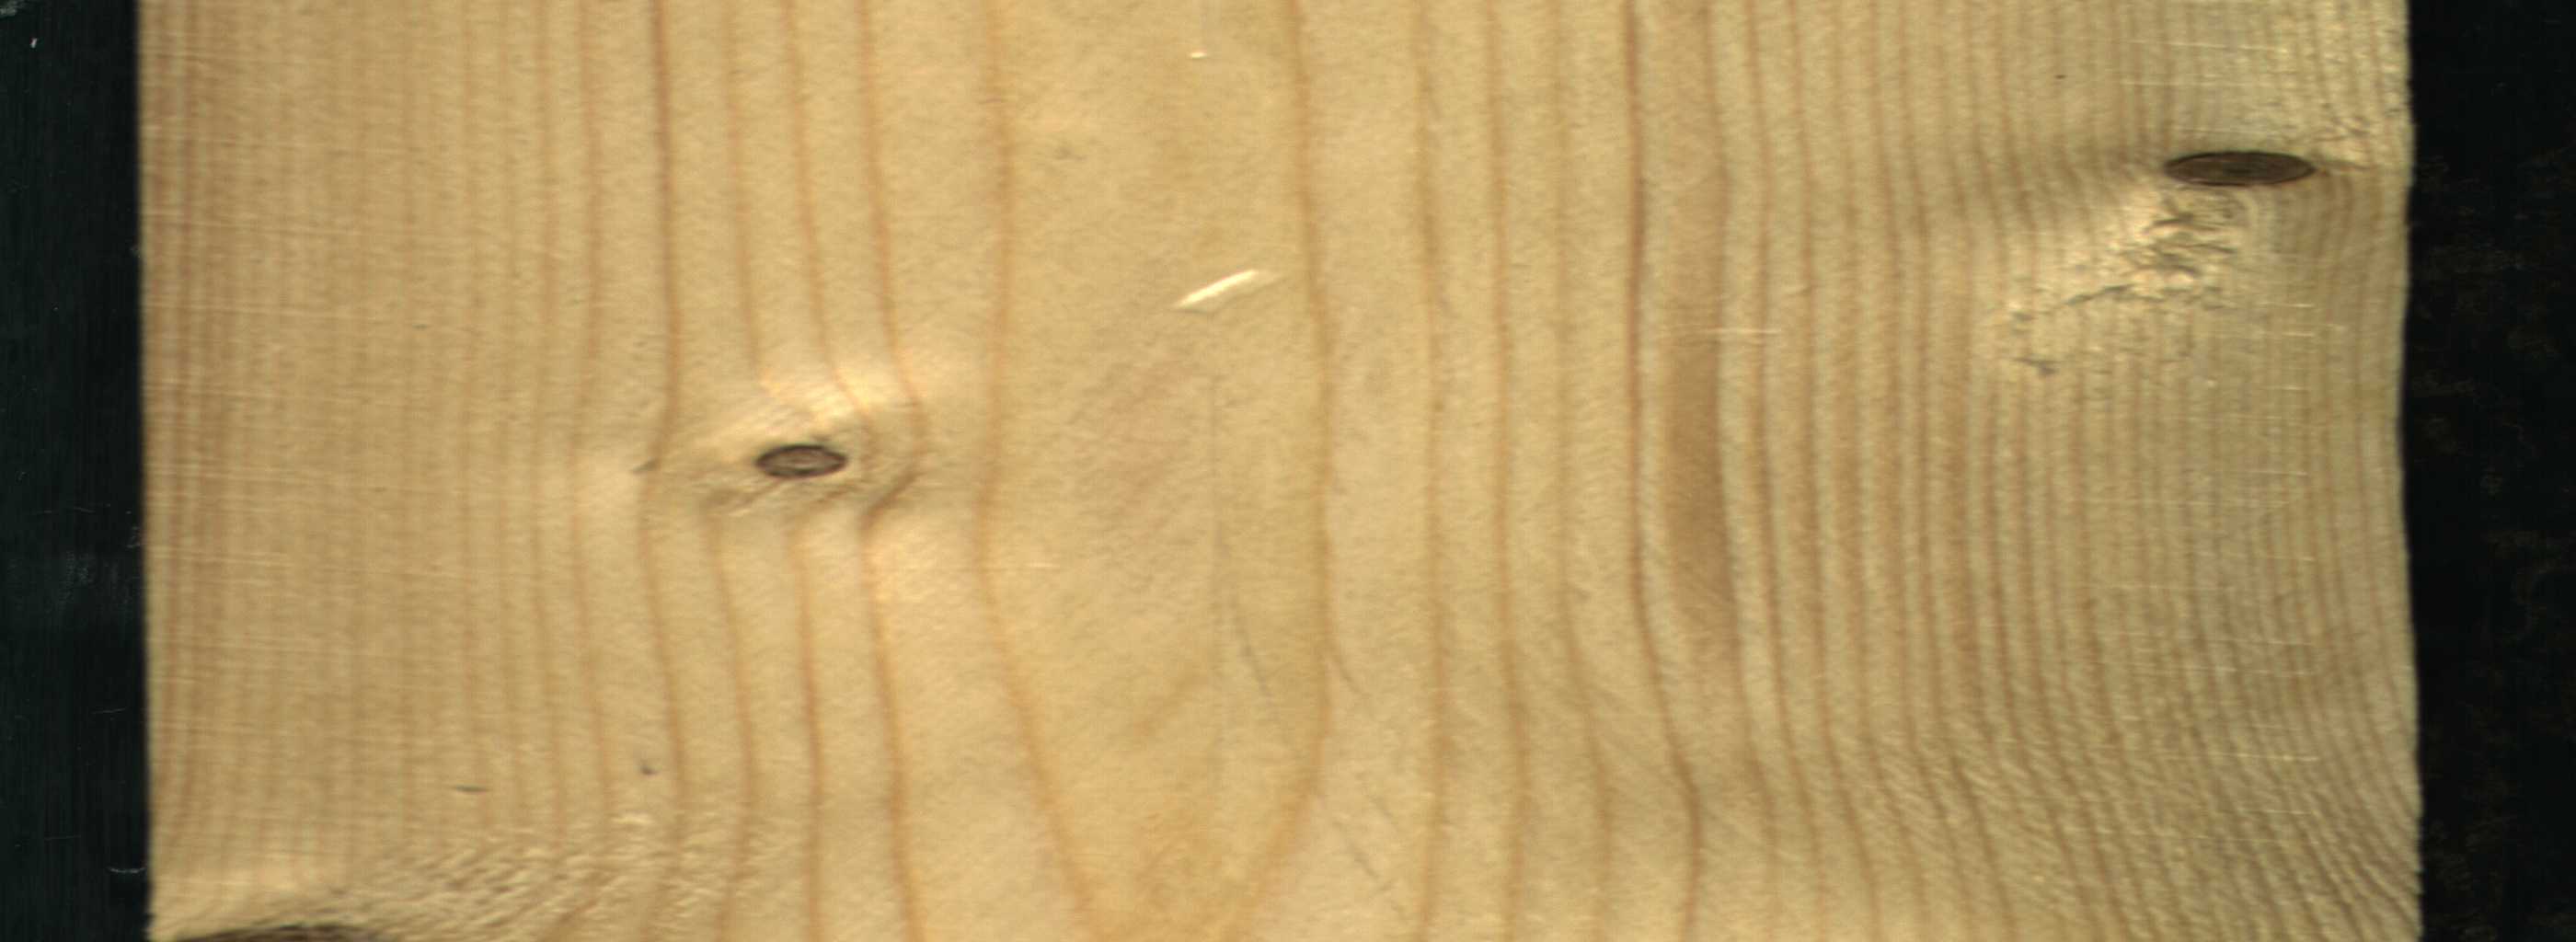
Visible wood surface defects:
Dead_Knot
Dead_Knot
Dead_Knot